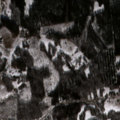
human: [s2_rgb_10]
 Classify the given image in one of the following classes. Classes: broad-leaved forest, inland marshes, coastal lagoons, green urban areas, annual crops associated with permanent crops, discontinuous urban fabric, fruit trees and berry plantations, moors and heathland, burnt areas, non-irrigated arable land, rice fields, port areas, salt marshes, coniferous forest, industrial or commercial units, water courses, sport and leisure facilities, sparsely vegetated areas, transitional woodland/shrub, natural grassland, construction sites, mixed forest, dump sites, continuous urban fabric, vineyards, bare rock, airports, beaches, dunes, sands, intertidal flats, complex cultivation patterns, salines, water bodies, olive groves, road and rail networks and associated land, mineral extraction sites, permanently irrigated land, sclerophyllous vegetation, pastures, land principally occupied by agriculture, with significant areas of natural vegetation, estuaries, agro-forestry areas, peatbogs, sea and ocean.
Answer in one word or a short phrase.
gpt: complex cultivation patterns, broad-leaved forest, coniferous forest, mixed forest